Field crop: maize
Growth stage: 1
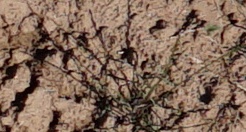
Species: lolium